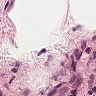
Metastatic tissue present: no